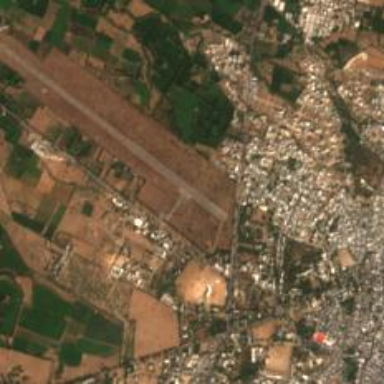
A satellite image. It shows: View of runway in airport.